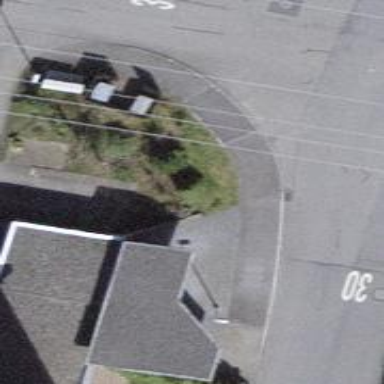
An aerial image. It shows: Sidewalk along the footway.